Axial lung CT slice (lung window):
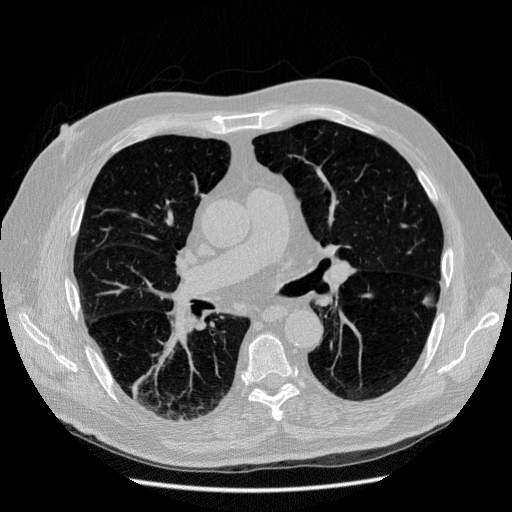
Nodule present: no